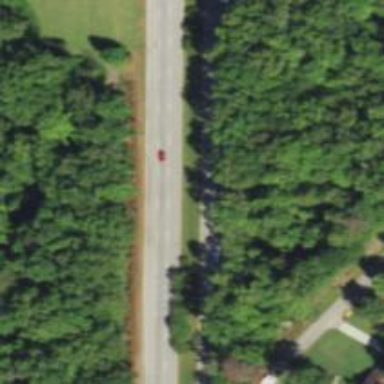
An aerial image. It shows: Asphalt road designated as trunk highway.